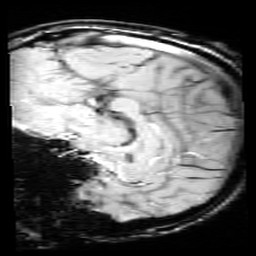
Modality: SWI
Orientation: sagittal
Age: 13
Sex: male
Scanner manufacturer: siemens
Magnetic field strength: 3 T
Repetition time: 0.027 s
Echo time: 0.02 s